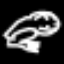
Label: frog